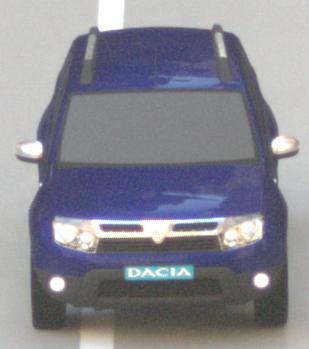
Make: Dacia
Model: Duster dCi 110 FAP
Detailed model: Duster (I)
Model produced from: 2010/06
Model produced until: 2013/11
Doors: 5
Color: blue
Road condition: wet road
Daytime: morning or afternoon
Contrast: low contrast